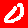
Digit: 0